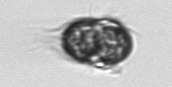
Label: Mesodinium